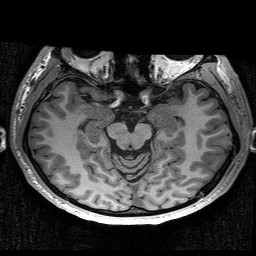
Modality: T1w
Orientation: coronal
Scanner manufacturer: siemens
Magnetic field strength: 3 T
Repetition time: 2.53 s
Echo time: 0.00267 s